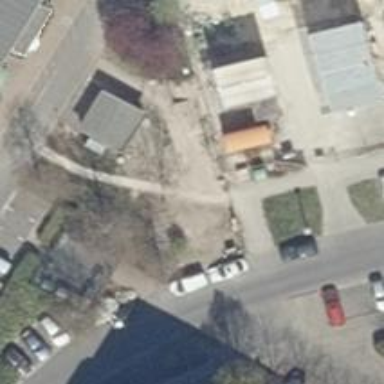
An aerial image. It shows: Compacted footway.